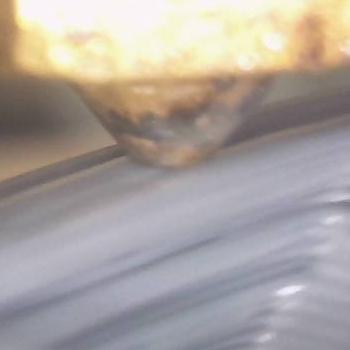
Flow rate: 252%